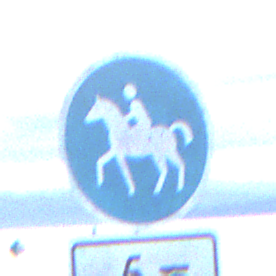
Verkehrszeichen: Reitweg
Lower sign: EinspurigeFahrzeugeFrei2
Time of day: SunriseSunset
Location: Outdoor (Suburban)
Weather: PartlyCloudy
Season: NotSpecified
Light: Natural